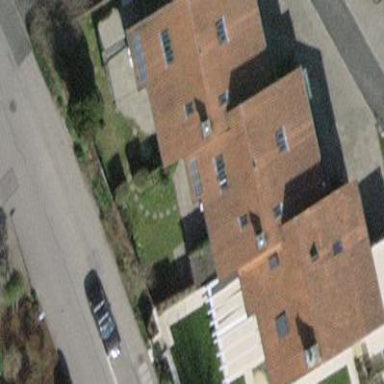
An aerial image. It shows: Terrace building.